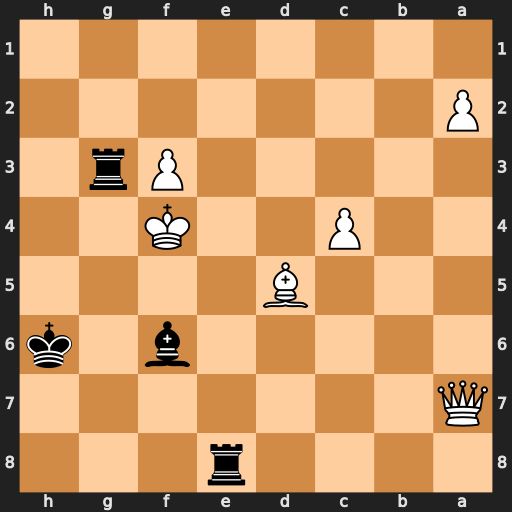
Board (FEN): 4r3/Q7/5b1k/3B4/2P2K2/5Pr1/P7/8
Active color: b
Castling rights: -
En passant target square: -
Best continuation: Be5+ Ke3 Bb8+